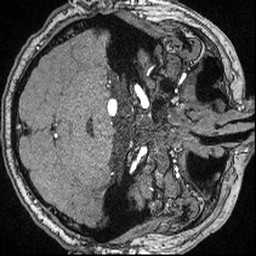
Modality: angio
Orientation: axial
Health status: ill
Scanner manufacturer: siemens
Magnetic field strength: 3 T
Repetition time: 0.022 s
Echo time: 0.00395 s